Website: lowes
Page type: billing-address
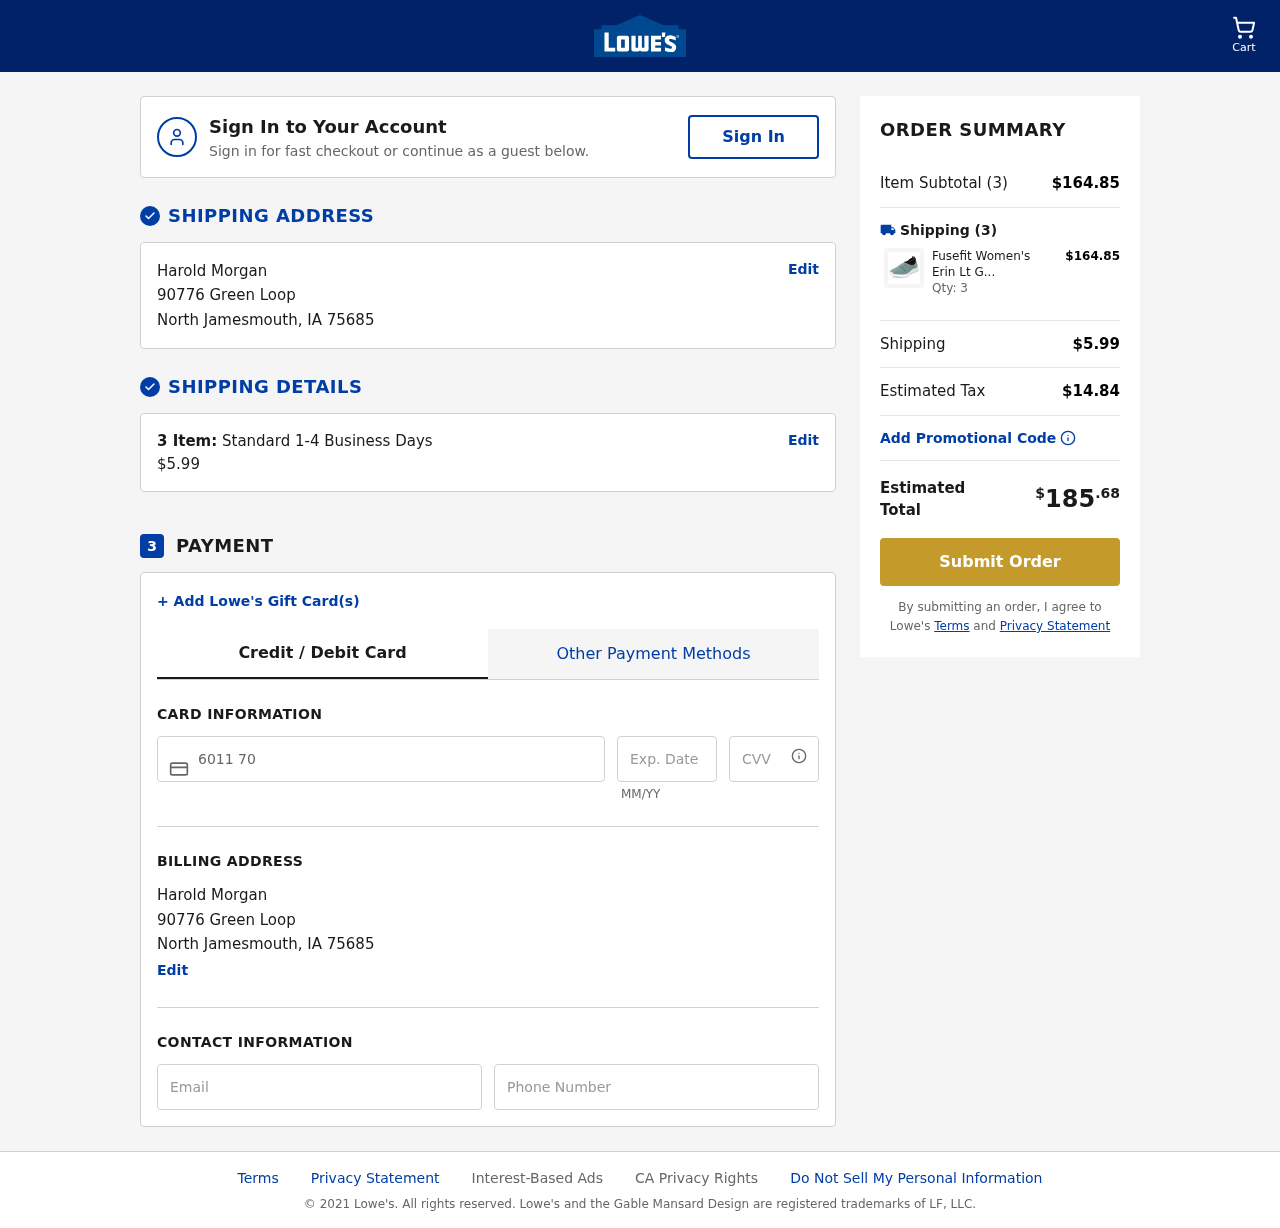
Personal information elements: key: PII_CARD_CVV
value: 188
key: PII_CARD_EXPIRY
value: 02/30
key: PII_CARD_NUMBER
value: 6011 7088 0604 0269
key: PII_CITY
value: North Jamesmouth
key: PII_EMAIL
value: harold.morgan@gmail.com
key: PII_FULLNAME
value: Harold Morgan
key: PII_PHONE
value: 6684412445
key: PII_POSTCODE
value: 75685
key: PII_STATE_ABBR
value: IA
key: PII_STREET
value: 90776 Green Loop
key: PII_FULLNAME2
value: Harold Morgan
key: PII_STREET2
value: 90776 Green Loop
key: PII_CITY2
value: North Jamesmouth
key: PII_STATE_ABBR2
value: IA
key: PII_POSTCODE2
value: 75685
Product elements: key: PRODUCT1_NAME
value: Fusefit Women's Erin Lt Green Running Shoes-5 UK (38 EU) (6 US) (FFR-437)
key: PRODUCT1_PRICE
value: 54.95
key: PRODUCT1_QUANTITY
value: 3
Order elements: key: ORDER_NUM_ITEMS
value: Cart
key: ORDER_NUM_ITEMS
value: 3 Item:
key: ORDER_NUM_ITEMS
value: Item Subtotal (3)
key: ORDER_SHIPPING_COST
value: $5.99
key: ORDER_SUBTOTAL
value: $164.85
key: ORDER_TAX
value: $14.84
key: ORDER_TOTAL
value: $185.68